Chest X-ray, PA view. Patient: 71 years old, sex M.
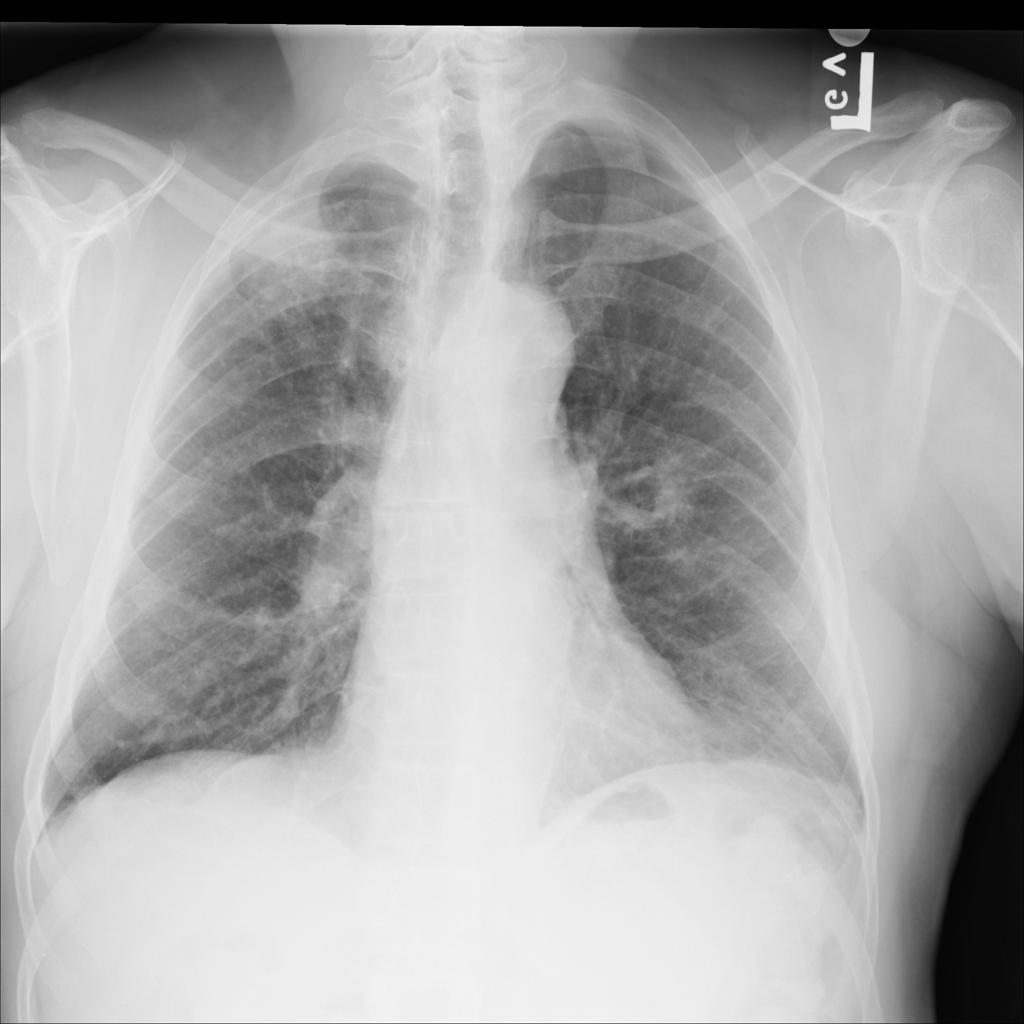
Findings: Infiltration, Pneumothorax